Question: I have created this districts map view widget with Custom Painter. I multiple paths and drew the paths using canvas as:
'''
class MyPainter extends CustomPainter {
Function(String) setState;
final BuildContext context;
MyPainter(this.context, this.setState);
@override
void paint(Canvas _canvas, Size size) {
TouchyCanvas canvas = TouchyCanvas(context, _canvas);
// _canvas.translate(0, 0);
districtMapData.forEach((e) {
var _path = parseSvgPathData(e['shape'].toString());
canvas.drawPath(
_path,
Paint()
..color = Colors.black
..strokeWidth = 200
..style = PaintingStyle.fill, onTapDown: (a) {
print("pressed");
print(e['name']);
}, onTapUp: (a) {
print("pressed up");
});
});
}
@override
bool shouldRepaint(CustomPainter oldDelegate) {
return false;
}
}
'''
I am using <URL> library to make each path clickable in the canvas.
The first problem is that I cannot fit the custom paint widget in the Container I have created. The custom painted widget always goes out of bound of the width.
The second problem is that that I cannot implement both double tap on zoom and pinch to zoom. I tried <URL> which allows double tap but cannot pan and pinch.
I have also tried flutter's inbuilt 'InteractiveViewer' but it does not seem to work with my code.
'''
import 'package:flutter/material.dart';
import 'dart:math';
import 'package:touchable/touchable.dart';
import 'package:zoom_widget/zoom_widget.dart';
class ZoomableMapView extends StatefulWidget {
@override
_ZoomableMapViewState createState() => _ZoomableMapViewState();
}
class _ZoomableMapViewState extends State<ZoomableMapView>
with SingleTickerProviderStateMixin {
Color color = Colors.pink;
@override
Widget build(BuildContext context) {
final _width = MediaQuery.of(context).size.width;
return Scaffold(
body: SafeArea(
child: Padding(
padding: const EdgeInsets.all(8.0),
child: Container(
color: Colors.red,
child: AnimatedContainer(
duration: Duration(seconds: 1),
width: _width,
height: 400,
child:
// InteractiveViewer
Zoom(
// minScale: 0.1,
// maxScale: 5,
// alignPanAxis: false,
maxZoomHeight: 1000,
maxZoomWidth: 1000,
initZoom: 0.1,
// centerOnScale: false,
child: Transform.rotate(
angle: -pi / 8,
child: CanvasTouchDetector(
builder: (context) {
return CustomPaint(
painter: MyPainter(context, (String circleColor) {}),
);
},
),
),
)),
),
),
));
}
}
'''
<URL>

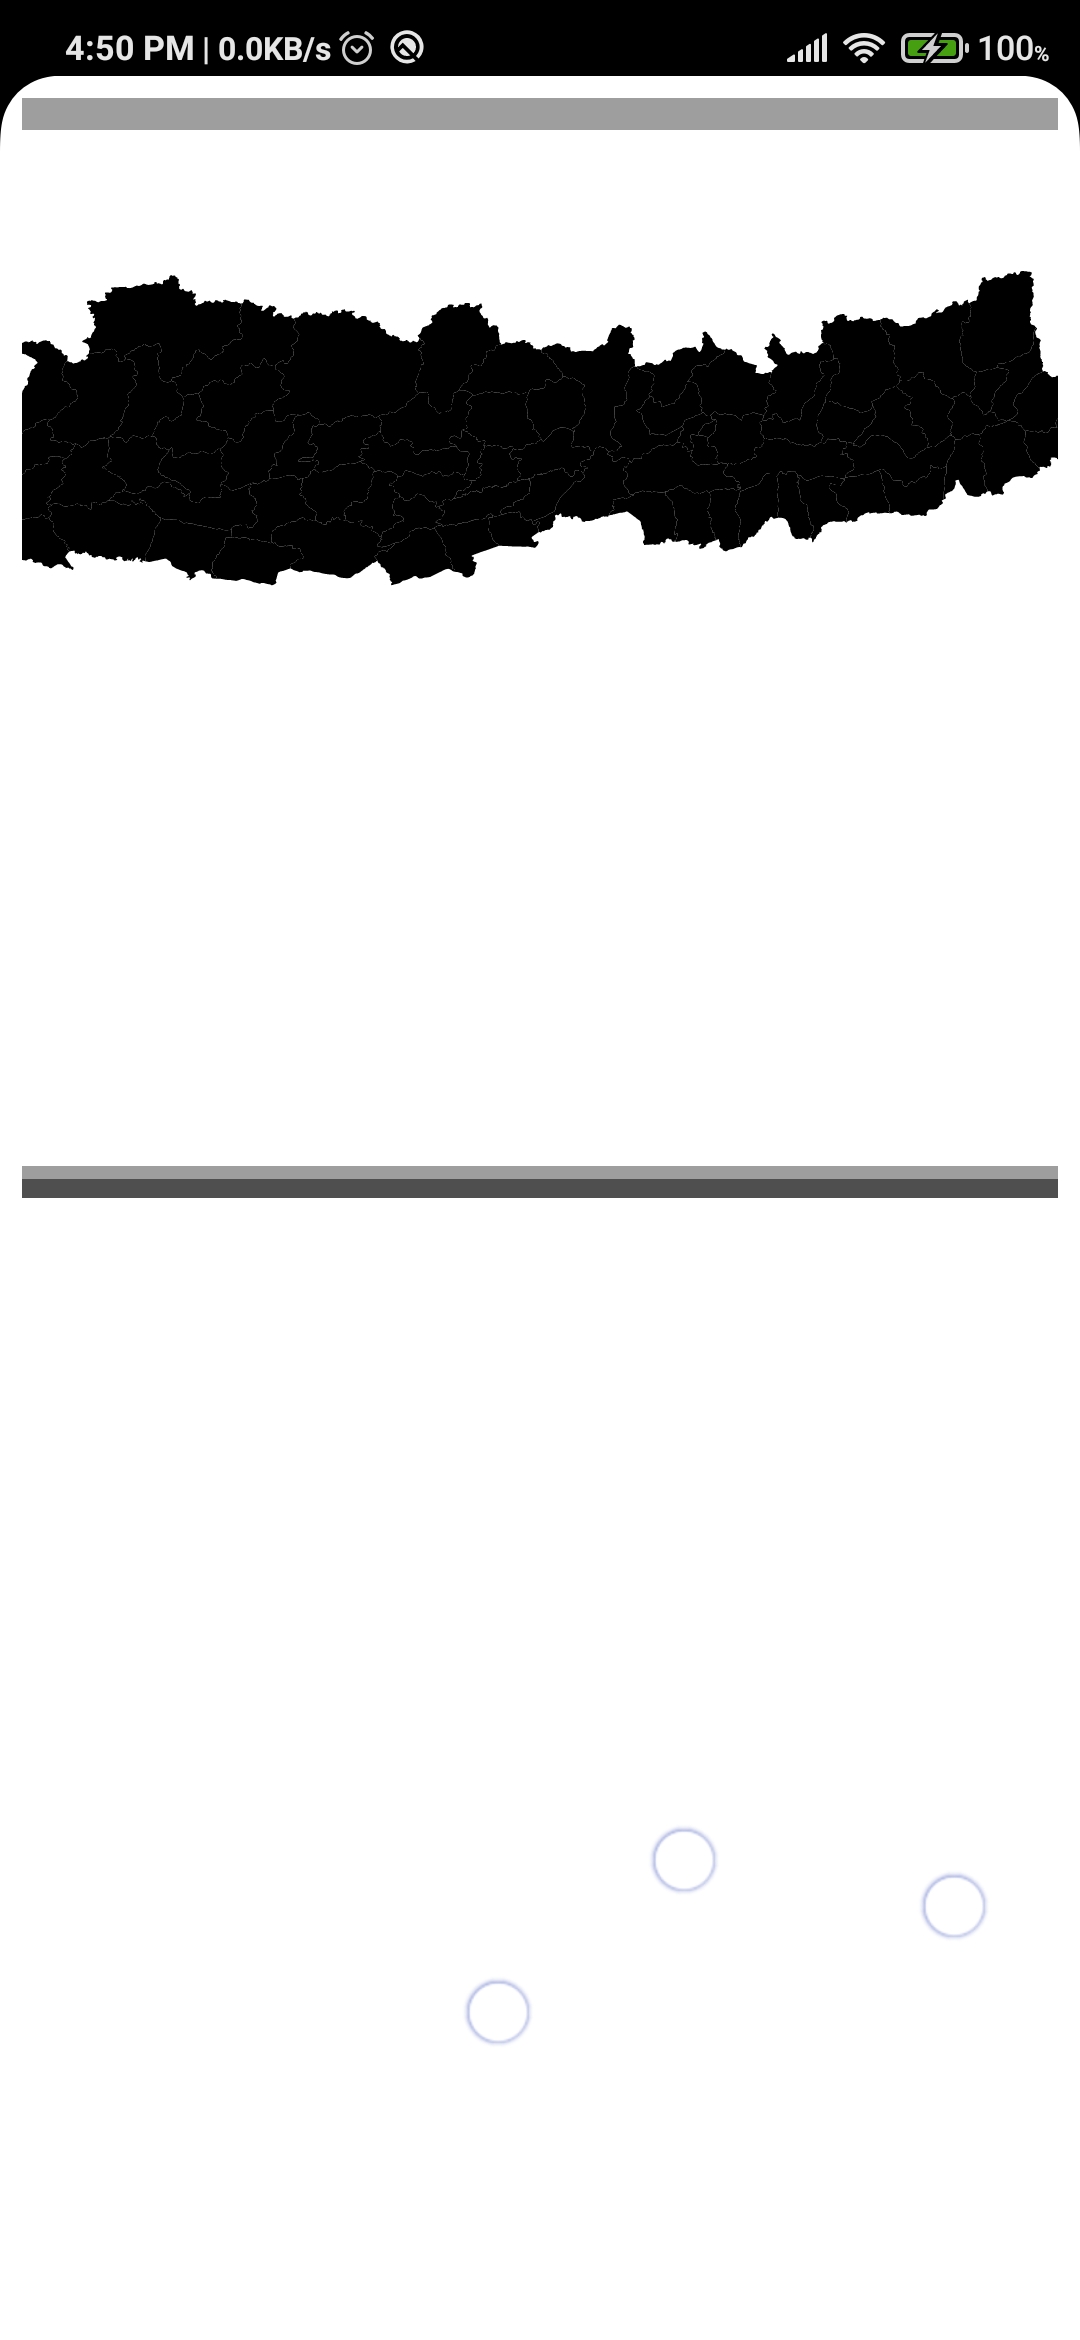
Answer: I had problem panning and pinching with zoom widget because I was also using touchable library for making canvas paths clickable. touchable library had its own implementation of pan gestures handling which were overriding the gestures of zoom widget. I had to fork and remove the pan gesture callbacks in the touchable library to make the pinch and pan zoom working.